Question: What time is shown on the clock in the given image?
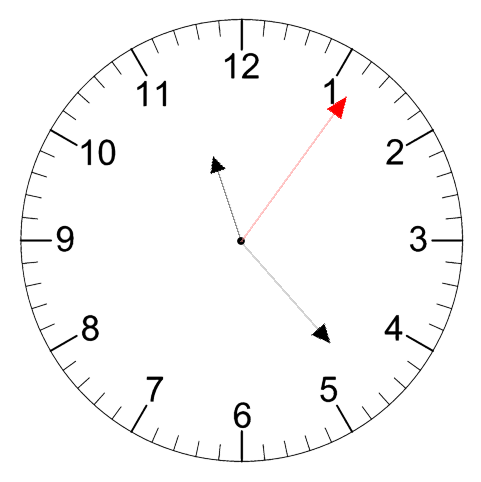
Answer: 11:23:06